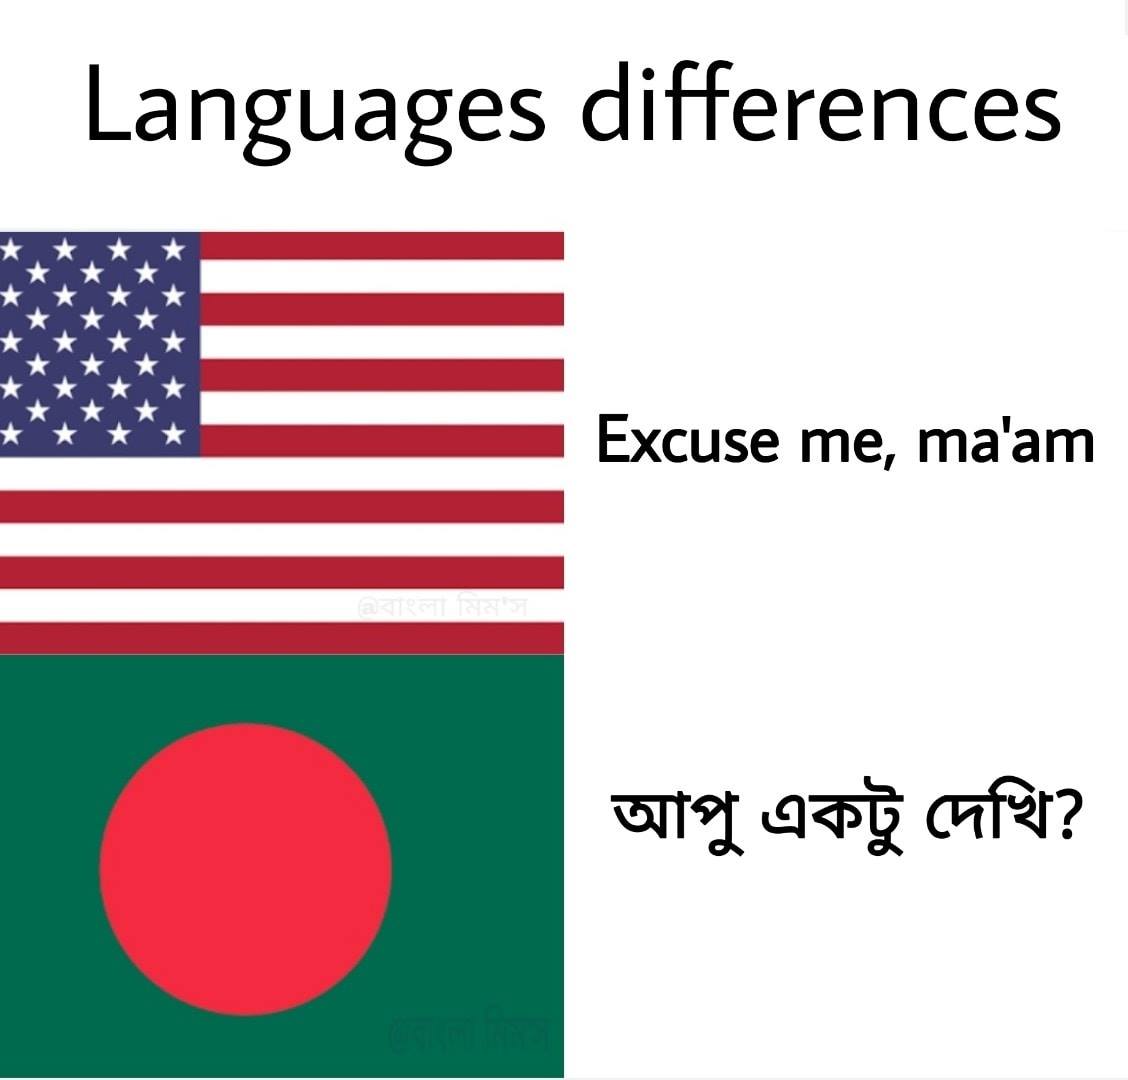
Caption: Languages differences     Excuse me, ma'am      আপু একটু দেখি?
Label: non-hate